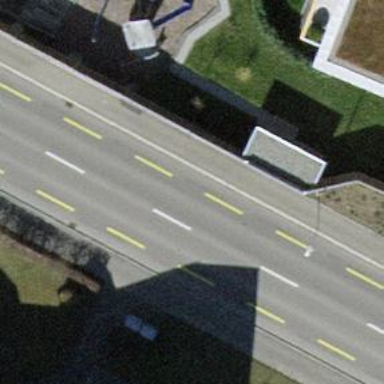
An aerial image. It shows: Primary highway with asphalt surface. There is separate cycle lane for soft cycling on the sidewalk.